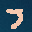
Label: 3